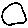
Label: circle